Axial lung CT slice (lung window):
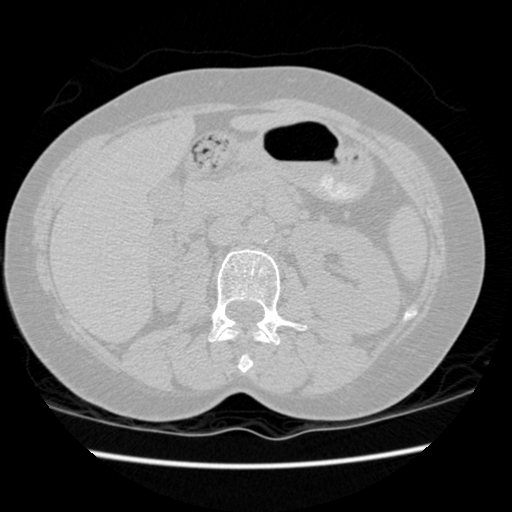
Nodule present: no